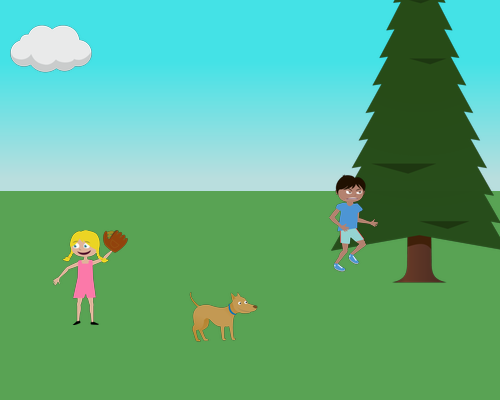
left side corner small cloud right side small pine tree on left side small girl facing left one arm up smile and glove in right hand and in the middle of the scene a small dog facing right and covering the tree left side is a boy running angry facing right